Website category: jobs
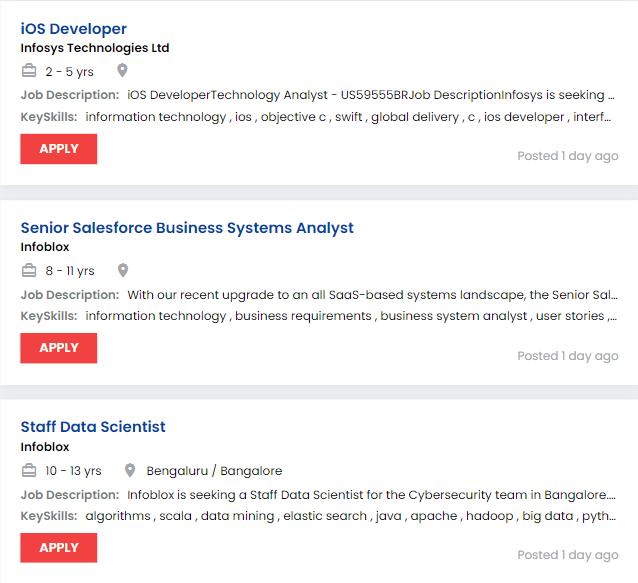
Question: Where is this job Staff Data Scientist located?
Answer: Bengaluru / Bangalore

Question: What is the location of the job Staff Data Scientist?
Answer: Bengaluru / Bangalore

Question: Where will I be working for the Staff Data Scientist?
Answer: Bengaluru / Bangalore

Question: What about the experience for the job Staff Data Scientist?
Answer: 10 - 13 yrs

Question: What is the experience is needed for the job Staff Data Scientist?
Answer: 10 - 13 yrs

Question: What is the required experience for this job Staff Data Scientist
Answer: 10 - 13 yrs

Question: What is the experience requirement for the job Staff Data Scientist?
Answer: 10 - 13 yrs

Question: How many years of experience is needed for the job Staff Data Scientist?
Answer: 10 - 13 yrs

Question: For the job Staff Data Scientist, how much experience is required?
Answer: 10 - 13 yrs

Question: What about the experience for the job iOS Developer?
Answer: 2 - 5 yrs

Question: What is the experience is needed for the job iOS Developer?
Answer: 2 - 5 yrs

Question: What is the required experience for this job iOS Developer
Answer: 2 - 5 yrs

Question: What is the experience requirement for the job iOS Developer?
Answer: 2 - 5 yrs

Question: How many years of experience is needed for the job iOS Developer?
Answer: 2 - 5 yrs

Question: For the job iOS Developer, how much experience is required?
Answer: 2 - 5 yrs

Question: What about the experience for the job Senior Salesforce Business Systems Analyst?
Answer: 8 - 11 yrs

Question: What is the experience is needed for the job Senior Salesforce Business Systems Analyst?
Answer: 8 - 11 yrs

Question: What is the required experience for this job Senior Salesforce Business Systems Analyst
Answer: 8 - 11 yrs

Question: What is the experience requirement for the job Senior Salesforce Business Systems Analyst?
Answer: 8 - 11 yrs

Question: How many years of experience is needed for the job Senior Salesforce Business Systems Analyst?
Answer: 8 - 11 yrs

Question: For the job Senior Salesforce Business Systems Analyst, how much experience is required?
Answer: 8 - 11 yrs

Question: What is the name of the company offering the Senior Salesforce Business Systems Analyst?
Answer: Infoblox

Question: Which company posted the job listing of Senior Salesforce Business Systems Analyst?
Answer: Infoblox

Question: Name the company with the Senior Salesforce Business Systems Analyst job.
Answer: Infoblox

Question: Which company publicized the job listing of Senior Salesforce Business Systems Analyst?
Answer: Infoblox

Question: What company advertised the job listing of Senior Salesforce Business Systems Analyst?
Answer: Infoblox

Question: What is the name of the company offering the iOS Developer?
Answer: Infosys Technologies Ltd

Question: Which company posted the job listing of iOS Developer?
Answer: Infosys Technologies Ltd

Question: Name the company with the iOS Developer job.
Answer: Infosys Technologies Ltd

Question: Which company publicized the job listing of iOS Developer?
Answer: Infosys Technologies Ltd

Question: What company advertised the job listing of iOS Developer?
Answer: Infosys Technologies Ltd

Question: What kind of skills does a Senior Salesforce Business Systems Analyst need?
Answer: information technology , business requirements , business system analyst , user stories , business process , analyst

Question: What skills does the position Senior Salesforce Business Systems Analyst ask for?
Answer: information technology , business requirements , business system analyst , user stories , business process , analyst

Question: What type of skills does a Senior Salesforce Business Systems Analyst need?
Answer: information technology , business requirements , business system analyst , user stories , business process , analyst

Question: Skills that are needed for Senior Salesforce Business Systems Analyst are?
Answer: information technology , business requirements , business system analyst , user stories , business process , analyst

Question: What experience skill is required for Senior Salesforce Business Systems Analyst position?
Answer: information technology , business requirements , business system analyst , user stories , business process , analyst

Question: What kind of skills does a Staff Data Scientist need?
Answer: algorithms , scala , data mining , elastic search , java , apache , hadoop , big data , python , machine learning , hdfs

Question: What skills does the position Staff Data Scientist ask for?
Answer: algorithms , scala , data mining , elastic search , java , apache , hadoop , big data , python , machine learning , hdfs

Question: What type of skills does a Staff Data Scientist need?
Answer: algorithms , scala , data mining , elastic search , java , apache , hadoop , big data , python , machine learning , hdfs

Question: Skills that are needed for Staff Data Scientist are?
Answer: algorithms , scala , data mining , elastic search , java , apache , hadoop , big data , python , machine learning , hdfs

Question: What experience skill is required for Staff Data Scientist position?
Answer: algorithms , scala , data mining , elastic search , java , apache , hadoop , big data , python , machine learning , hdfs

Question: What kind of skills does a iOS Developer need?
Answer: information technology , ios , objective c , swift , global delivery , c , ios developer , interface builder , xcode

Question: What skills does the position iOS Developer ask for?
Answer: information technology , ios , objective c , swift , global delivery , c , ios developer , interface builder , xcode

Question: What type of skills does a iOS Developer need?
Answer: information technology , ios , objective c , swift , global delivery , c , ios developer , interface builder , xcode

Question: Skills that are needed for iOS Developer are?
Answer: information technology , ios , objective c , swift , global delivery , c , ios developer , interface builder , xcode

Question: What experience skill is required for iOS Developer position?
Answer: information technology , ios , objective c , swift , global delivery , c , ios developer , interface builder , xcode